Question: I am implementing an app which has a dependency to a command line tool.
This is because there are some presets to do.
The command line tool is responsible to create a sqlite file with all initial information needed by the app (clearly speaking: its just a tool to add some initial data to the app).
Now the problem is, that during debugging everything works fine but if I'll do a release build, some errors occur.
The first error was
'''
target specifies product type 'com.apple.product-type.tool', but there's no such
product type for the 'iphoneos' platform"
'''
This was because my main app had the command line tool as a target dependency.
I solved this by removing the target dependency and added the build to a run script phase:
'''
#Build the initial setup target
xcodebuild -target InitialCoreDataSetup -sdk macosx -configuration $CONFIGURATION
#Run initializing data target to get current sqlite file
cd "$CONFIGURATION_BUILD_DIR"
cd ..
cd "$CONFIGURATION"
current_dir=$(pwd)
./InitialCoreDataSetup "$current_dir" "$SRCROOT" "$CONFIGURATION"
'''
Now the problem is, that I get the following error:
'''
=== BUILD NATIVE TARGET InitialCoreDataSetup OF PROJECT XY WITH CONFIGURATION AdHoc ===
Check dependencies
SDK Configuration Error: no wrapper for product type @
'''
I have absolutely no idea how to fix this.
Any suggestions?
How do you provide your app with an initial sqlite file?
Thanks in advance for any help!
At the moment the build phases of my app target are the following:

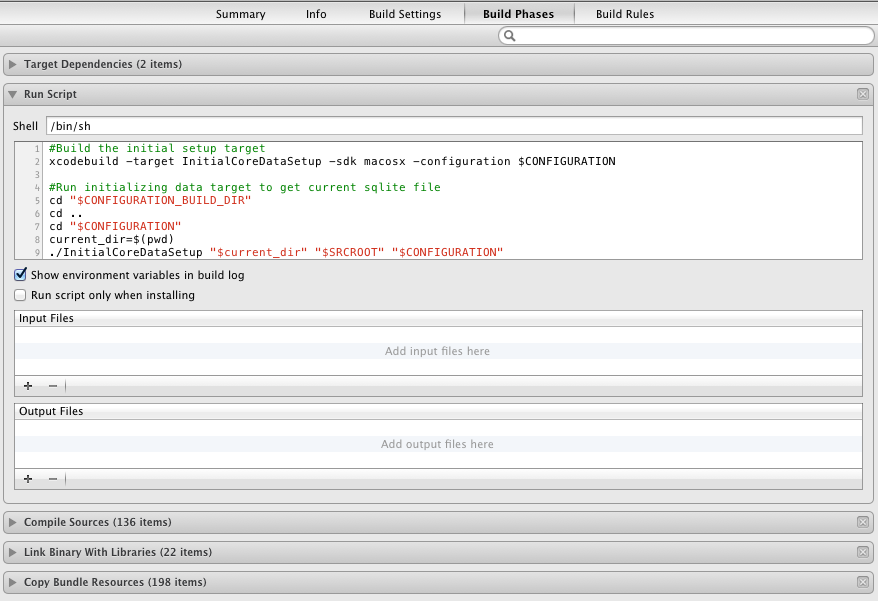
Answer: BTW: I finally got that working by the following line:
'''
#Build the initial setup target
export DYLD_FRAMEWORK_PATH="$SYMROOT/Debug"
/usr/bin/env -i xcodebuild -target InitialCoreDataSetup -sdk "macosx" -configuration Debug OBJROOT="$SYMROOT/Debug" SYMROOT="$SYMROOT"
echo "$SYMROOT/Debug"
#Run initializing data target to get current sqlite file
cd "$SYMROOT/Debug"
./InitialCoreDataSetup "$SYMROOT/Debug" "$SRCROOT" "$CONFIGURATION"
'''
The trick is to start the initialCoreDataSetup always in DEBUG mode